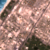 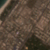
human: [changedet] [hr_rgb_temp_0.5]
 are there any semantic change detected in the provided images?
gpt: No change to mention.